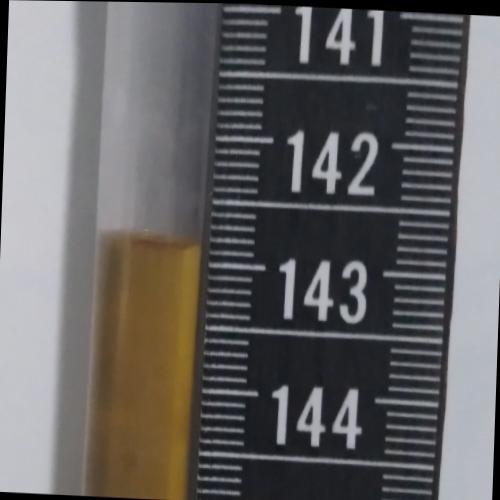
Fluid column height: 142.8 cm